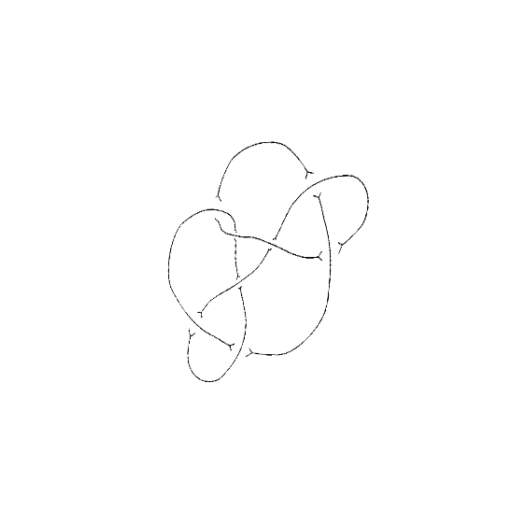
Crossing number: 8